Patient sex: M
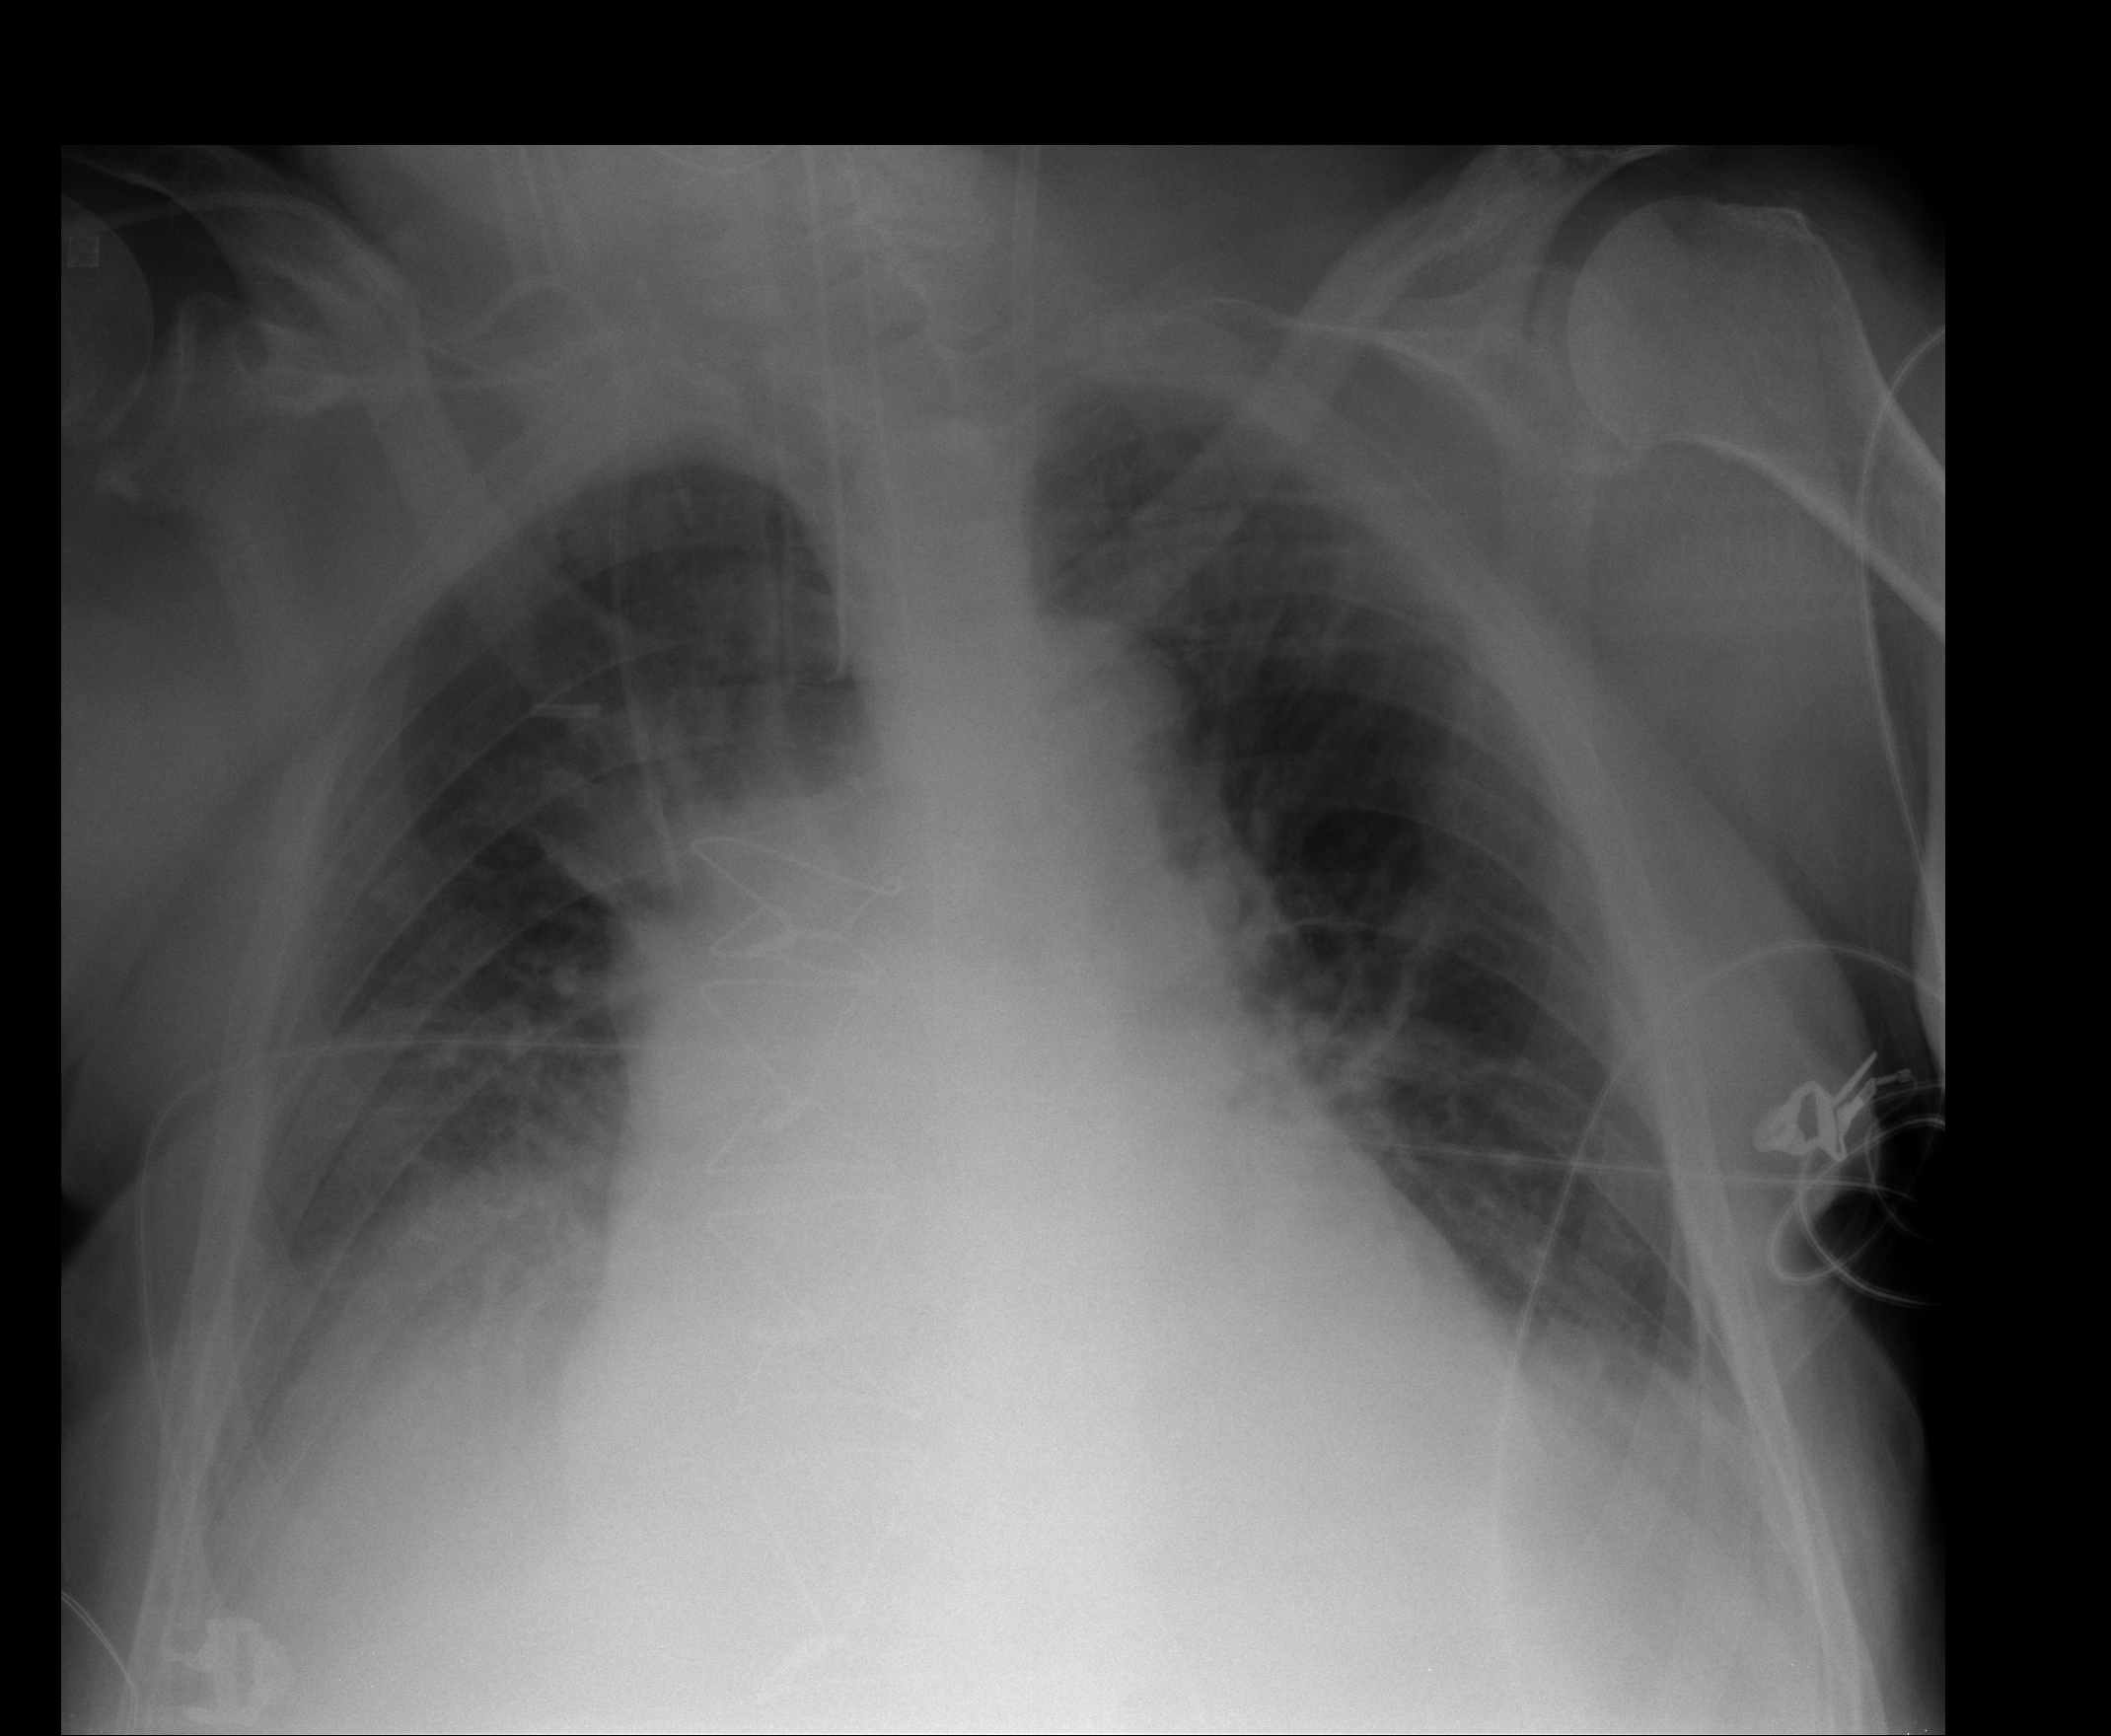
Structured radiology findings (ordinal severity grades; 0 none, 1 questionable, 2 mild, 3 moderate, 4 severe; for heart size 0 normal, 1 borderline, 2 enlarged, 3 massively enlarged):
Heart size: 2
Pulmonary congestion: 1
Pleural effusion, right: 2
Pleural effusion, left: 2
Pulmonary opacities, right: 0
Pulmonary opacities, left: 0
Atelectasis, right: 2
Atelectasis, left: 2